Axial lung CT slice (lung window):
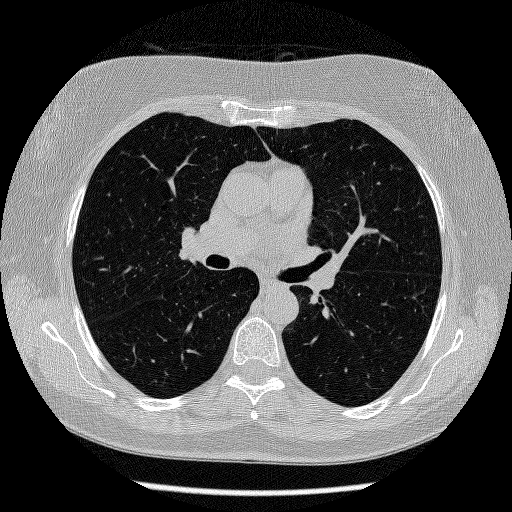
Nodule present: no